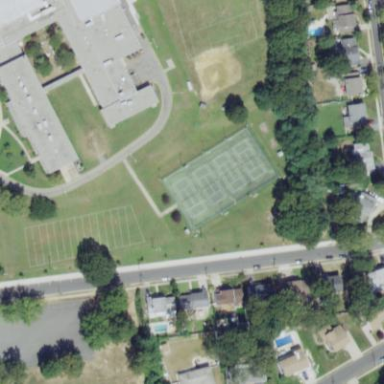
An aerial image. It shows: Tennis court on pitch designated for leisure land.